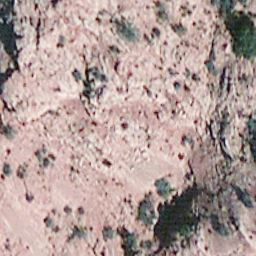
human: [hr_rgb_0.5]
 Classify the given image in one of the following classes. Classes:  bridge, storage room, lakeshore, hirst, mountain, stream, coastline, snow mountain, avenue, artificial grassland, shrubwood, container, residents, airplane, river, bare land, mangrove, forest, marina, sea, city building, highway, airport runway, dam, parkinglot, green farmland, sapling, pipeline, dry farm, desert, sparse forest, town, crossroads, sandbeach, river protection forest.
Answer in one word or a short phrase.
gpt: bare land